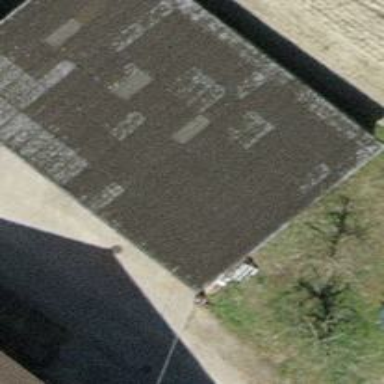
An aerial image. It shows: Farm auxiliary building.